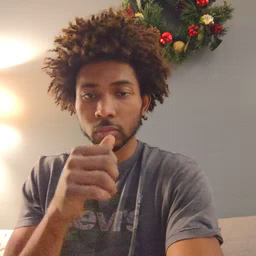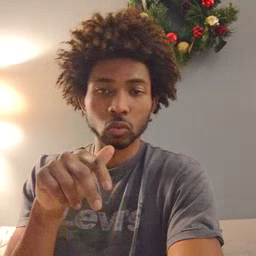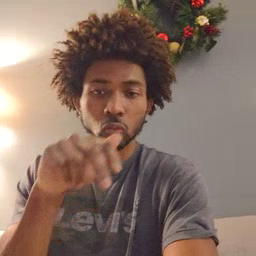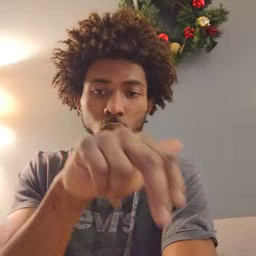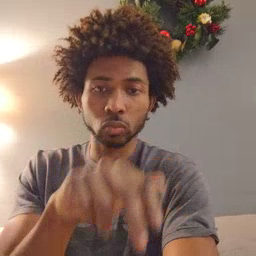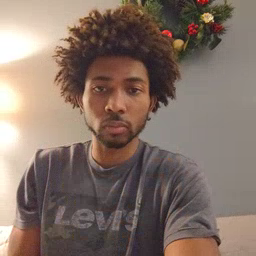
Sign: ride